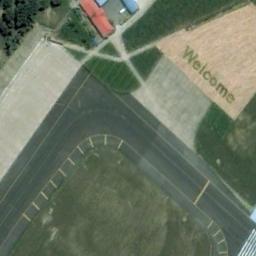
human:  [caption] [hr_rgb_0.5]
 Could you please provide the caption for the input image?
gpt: The runway is on the grass next to some houses and trees .

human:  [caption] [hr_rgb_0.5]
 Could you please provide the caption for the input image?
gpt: There is a large green lawn next to the runway  There are many buildings next to the runway  The grass beside the runway has the word 'welcome' .

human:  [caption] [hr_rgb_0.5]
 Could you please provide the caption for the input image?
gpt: There are several buildings of different colors beside the runway .

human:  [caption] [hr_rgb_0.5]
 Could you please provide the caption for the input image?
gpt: The runway goes through the lawn and some houses are next to the runway .

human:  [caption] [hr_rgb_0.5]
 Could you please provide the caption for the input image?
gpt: There are some green lawns beside the runway .